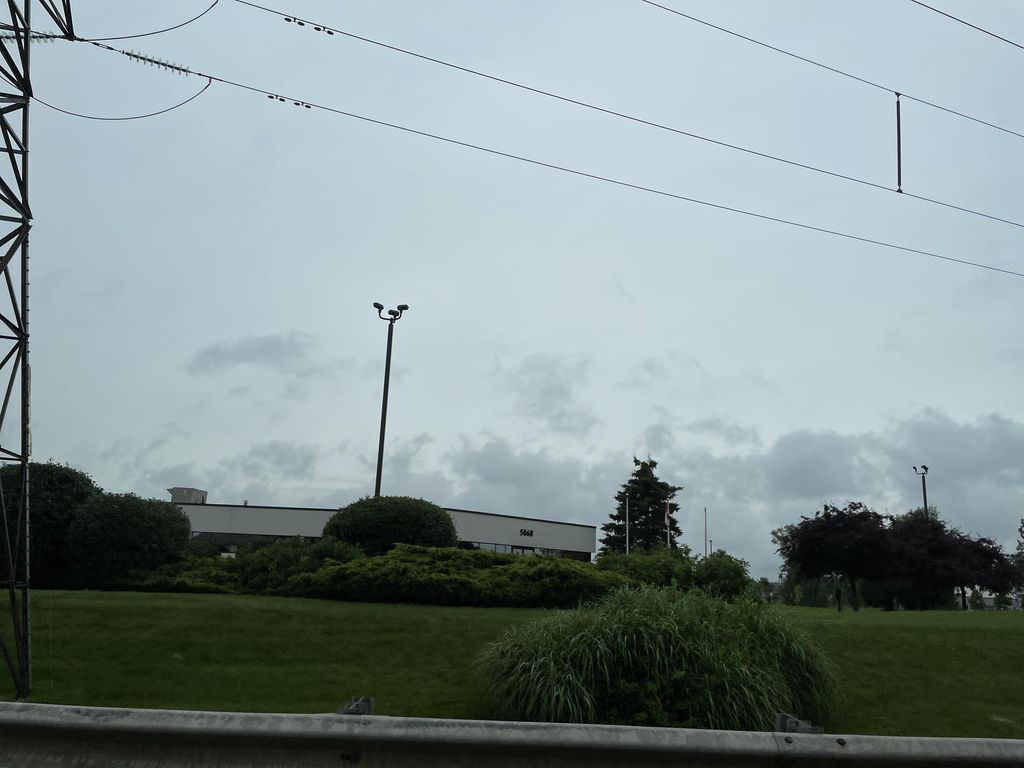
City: kitchener-waterloo